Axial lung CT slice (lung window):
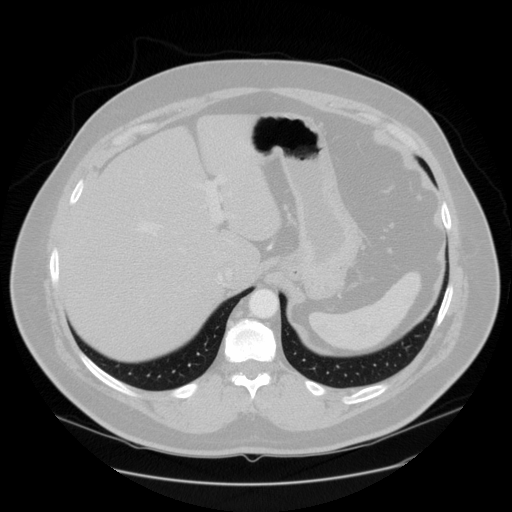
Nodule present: no